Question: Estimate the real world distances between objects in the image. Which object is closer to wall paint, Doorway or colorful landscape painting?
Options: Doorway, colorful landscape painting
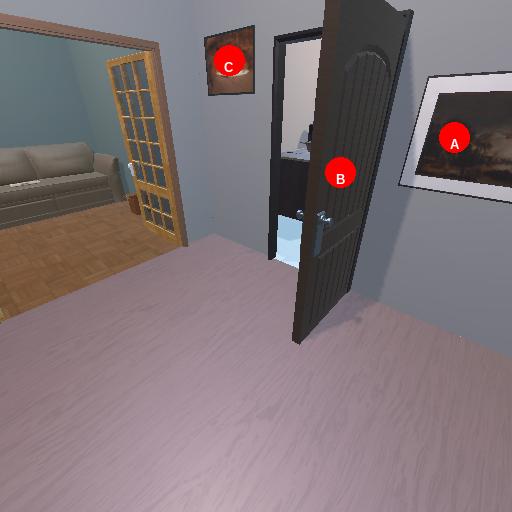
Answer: Doorway